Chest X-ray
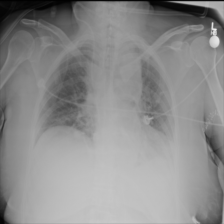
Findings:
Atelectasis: negative
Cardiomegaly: negative
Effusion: negative
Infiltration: negative
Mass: negative
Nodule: negative
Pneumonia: negative
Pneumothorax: negative
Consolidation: negative
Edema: negative
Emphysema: negative
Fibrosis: negative
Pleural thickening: negative
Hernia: negative